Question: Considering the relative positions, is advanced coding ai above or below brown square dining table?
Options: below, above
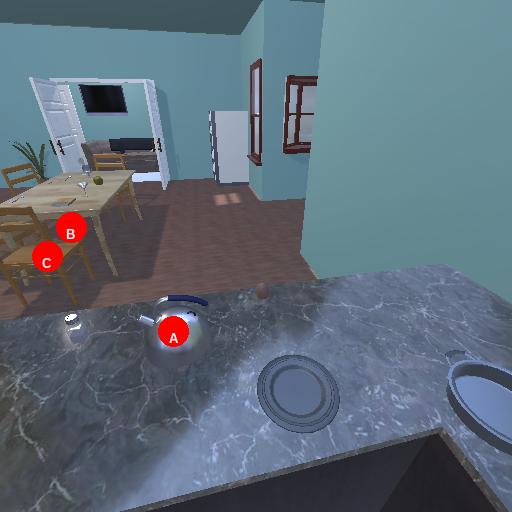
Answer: below